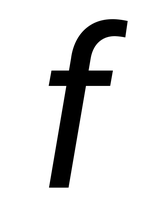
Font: Roboto-Italic_Italic